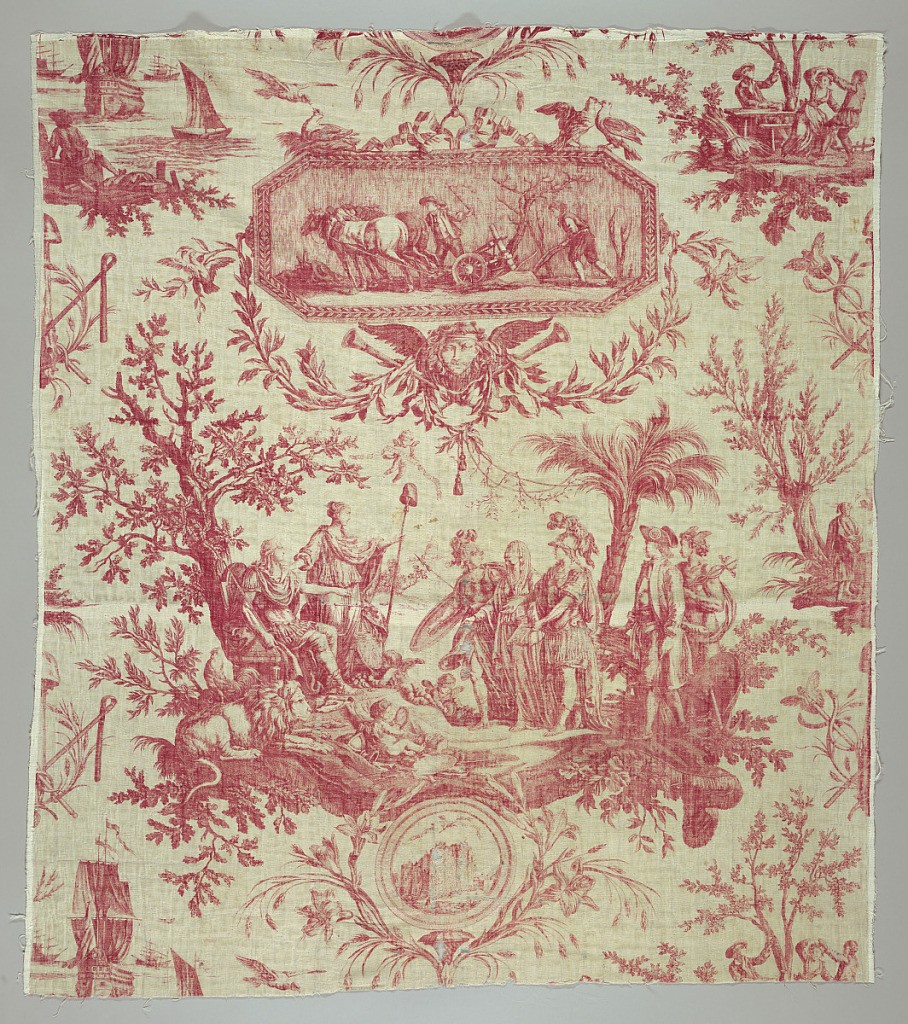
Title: Louis XVI restaurateur de la liberté
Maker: Jean-Baptiste Huet, French, 1745 – 1811
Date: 1790–1791
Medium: cotton Technique: copperplate printed on plain weave
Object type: Textile
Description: Textile printed with red on white showing one repeat of a design showing Louis XVI as the "restaurateur de la liberté ".